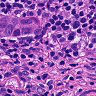
Metastatic tissue present: yes